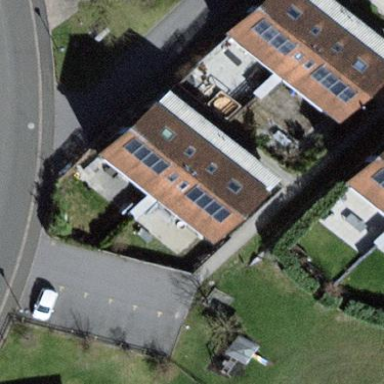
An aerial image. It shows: Semidetached house.